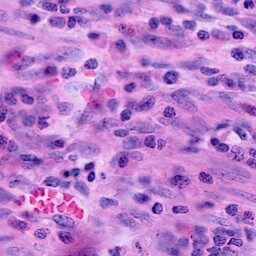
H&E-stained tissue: Cervix